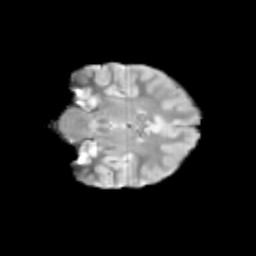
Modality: T2w
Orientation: coronal
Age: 11
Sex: female
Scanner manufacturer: siemens
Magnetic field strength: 3 T
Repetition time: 3.8 s
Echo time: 0.07 s